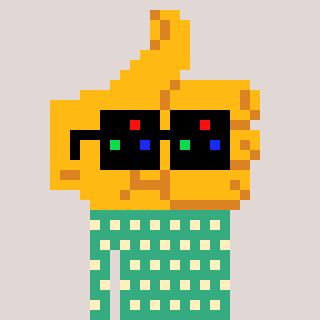
a pixel art character with square black sunglasses, a thumbsup-shaped head and a teal-colored body on a warm background